Aerial crown-view tile of a tropical tree (Barro Colorado Island, Panama), acquired 20240611:
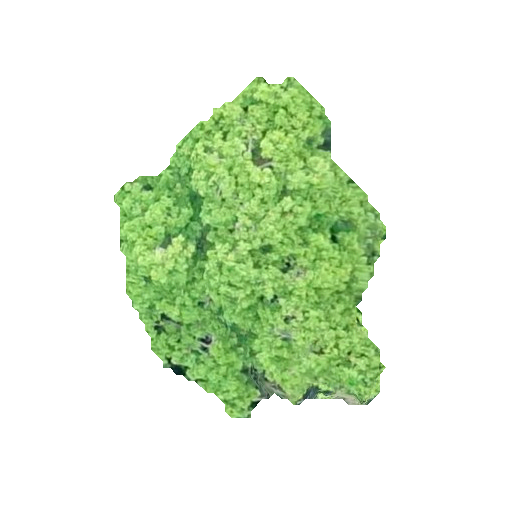
Species: Astronium graveolens
GBIF accepted scientific name: Astronium graveolens
Crown area: 99.633 m²